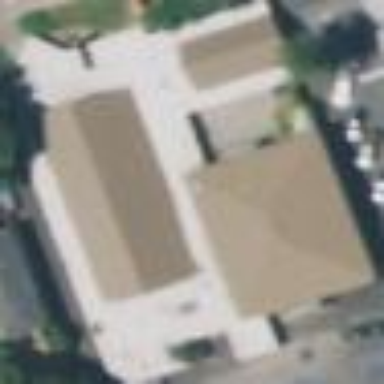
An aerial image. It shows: Beautiful church building.